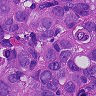
Metastatic tissue present: yes